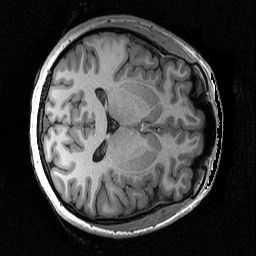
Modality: T1w
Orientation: axial